I will show an image sequence of human cooking. I have annotated the images with numbered circles. Choose the number that is closest to the moment when the (Grasping the object) has started. You are a five-time world champion in this game. Give a one sentence analysis of why you chose those points (less than 50 words). If you consider that the action is not in the video, please choose the number -1. Provide your answer at the end in a json file of this format: {"points": []}
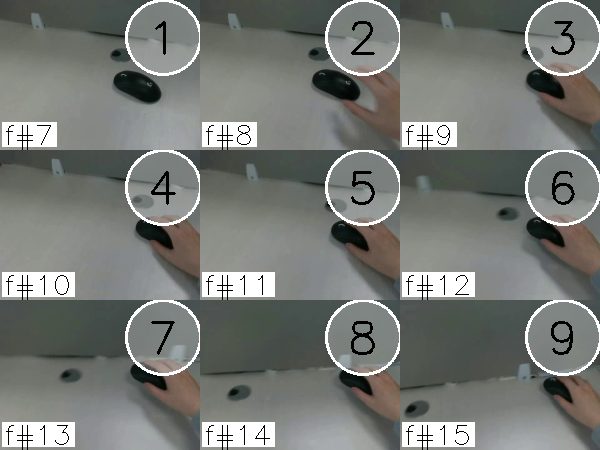
Frame 4 shows the clearest moment of hand-object contact.
{"points": [4]}